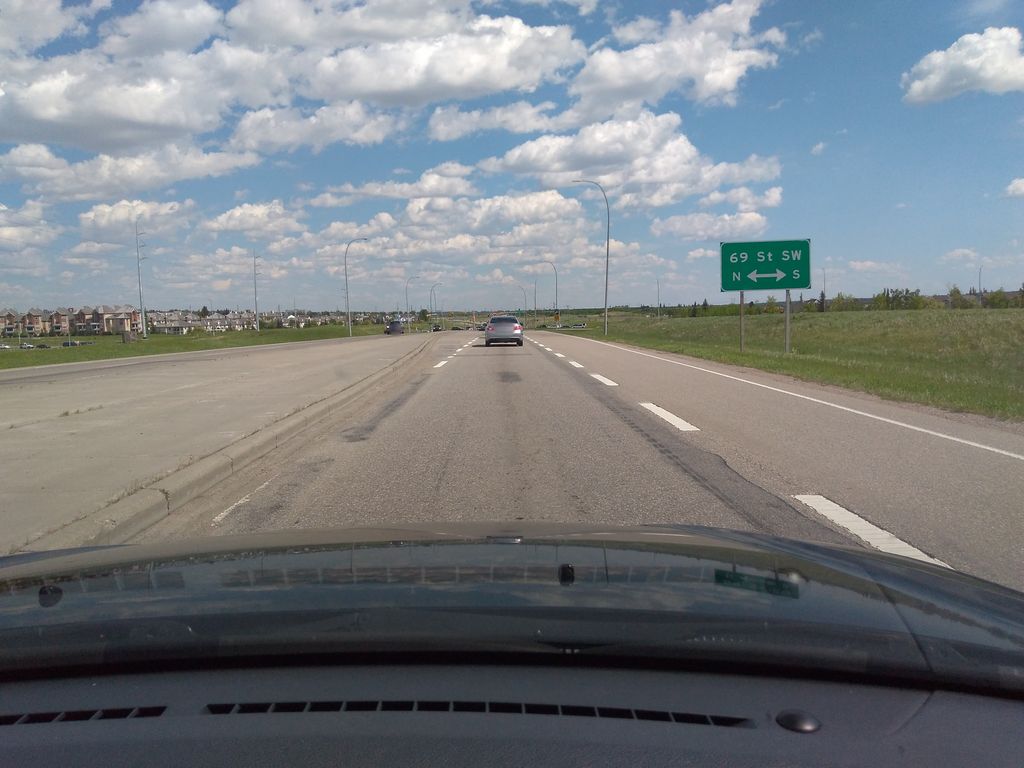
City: calgary